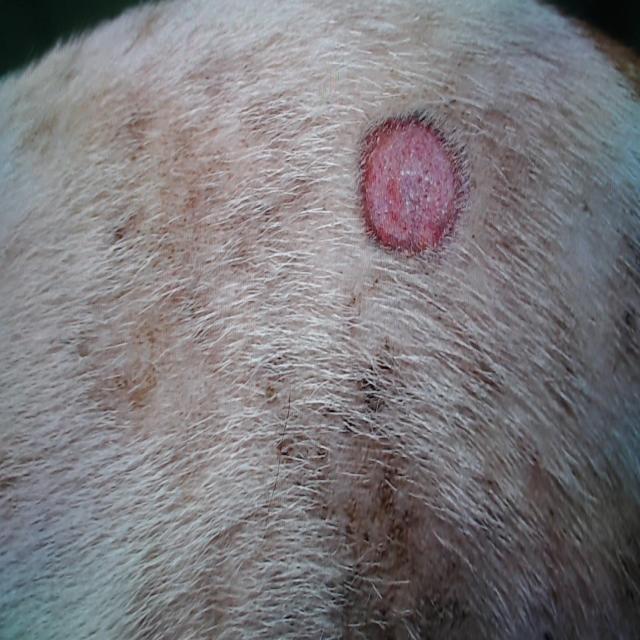
Canine ringworm (Dermatophytosis) — fungal infection caused by Microsporum or Trichophyton. Presents with circular alopecia, scaling, crusting, and broken hairs.